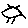
Label: sun